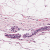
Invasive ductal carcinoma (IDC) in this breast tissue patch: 0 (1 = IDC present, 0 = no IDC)